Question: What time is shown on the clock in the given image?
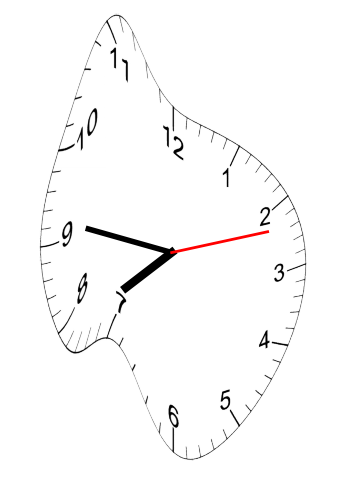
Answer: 07:46:12